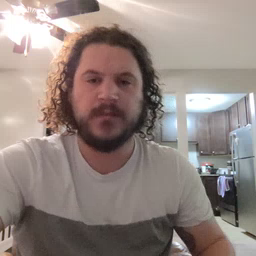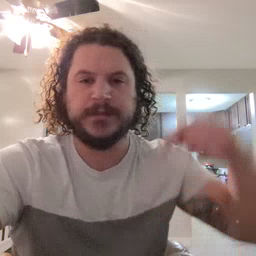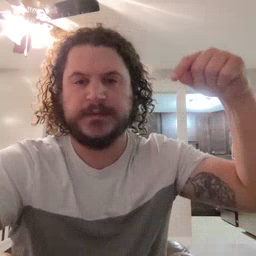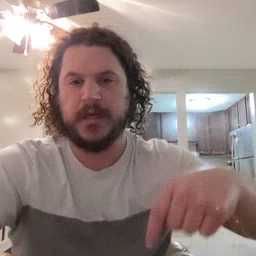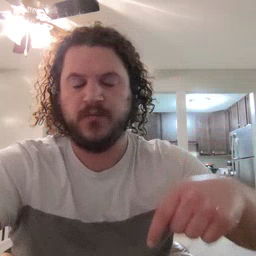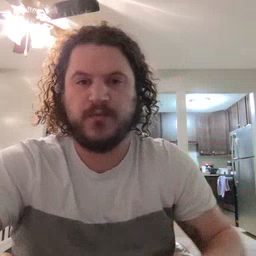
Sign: down